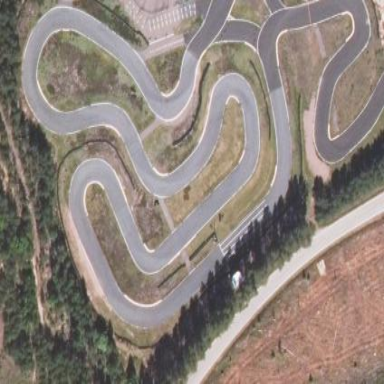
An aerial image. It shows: Karting raceway.